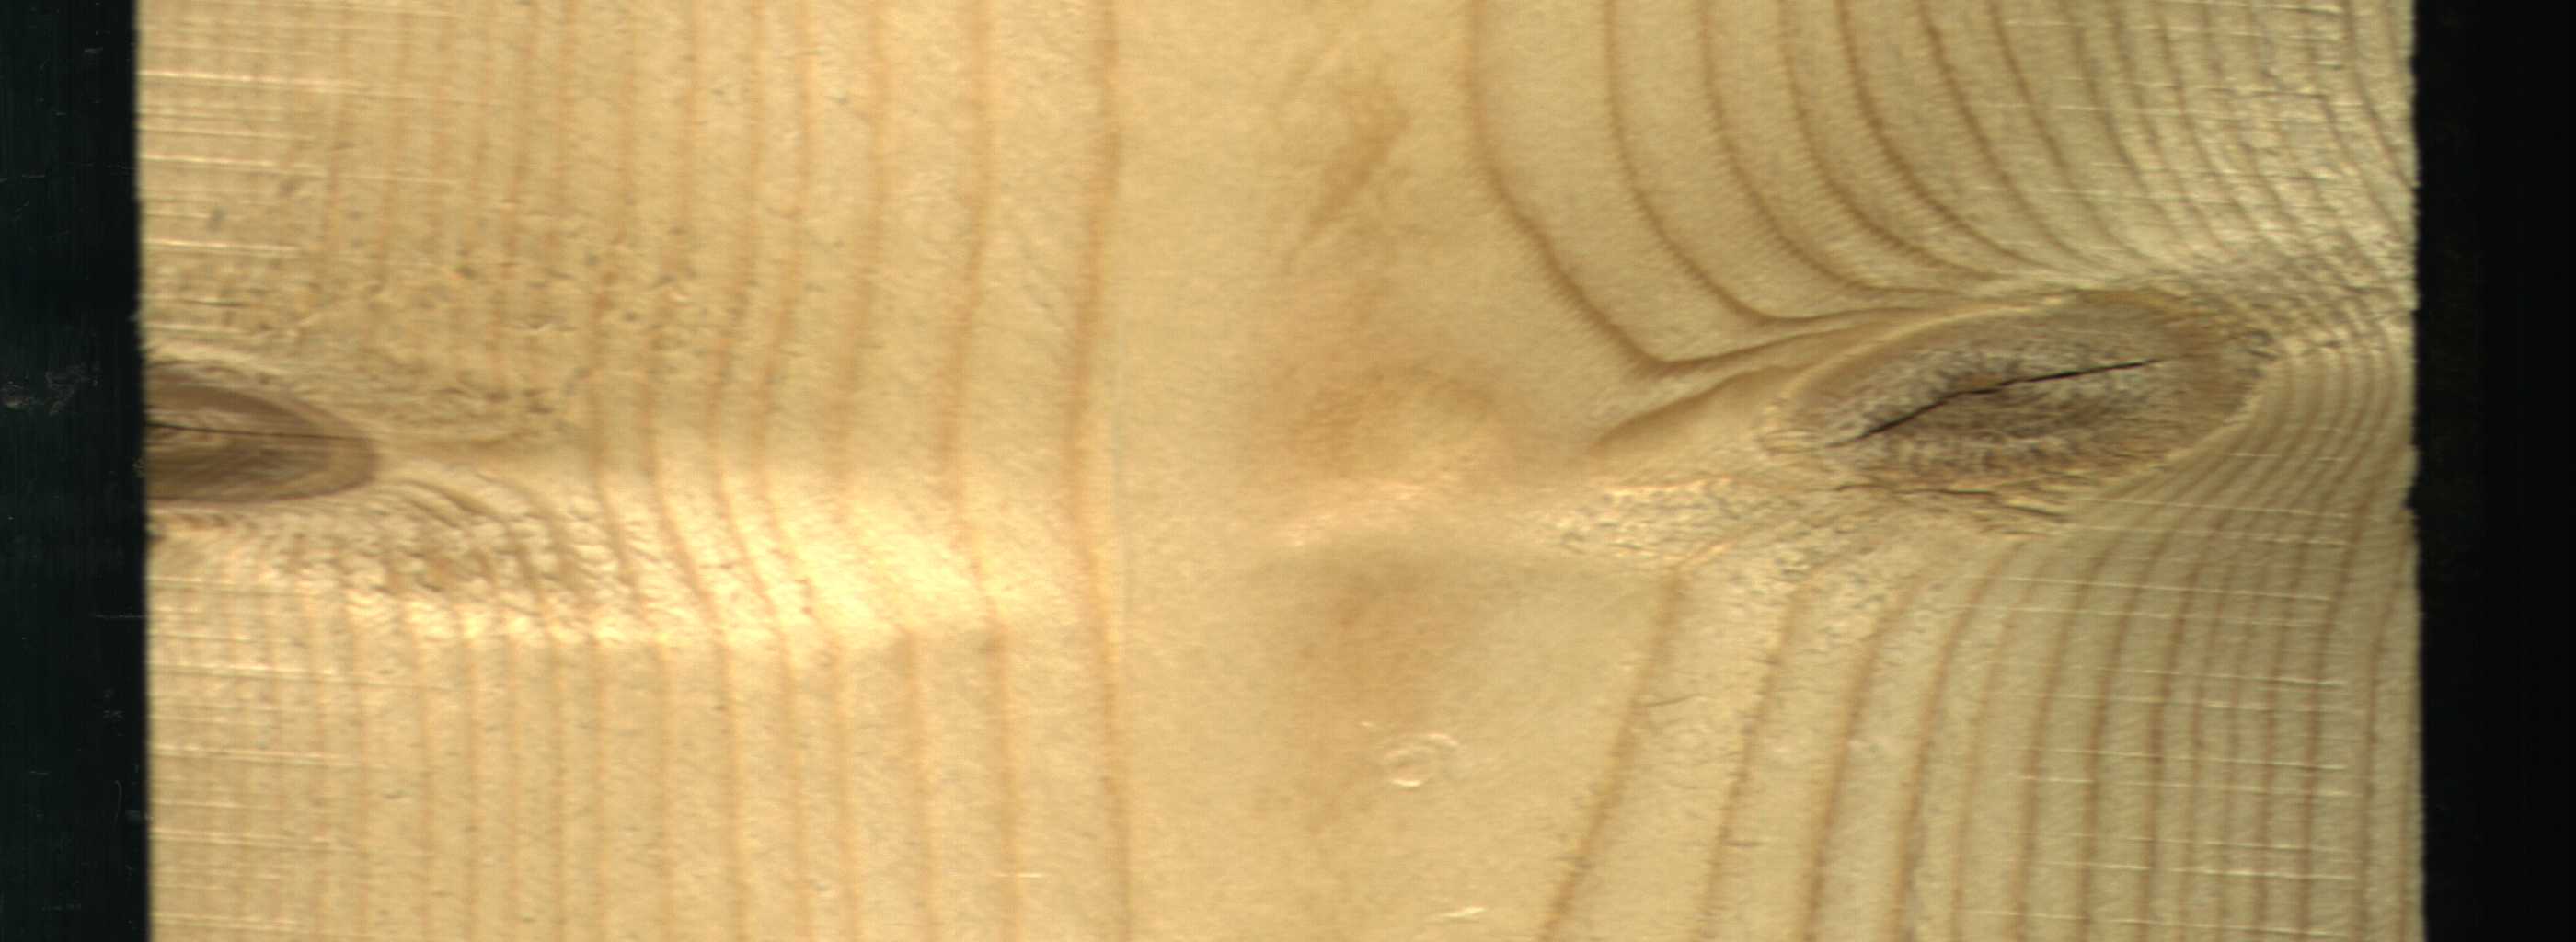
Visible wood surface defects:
knot_with_crack
knot_with_crack